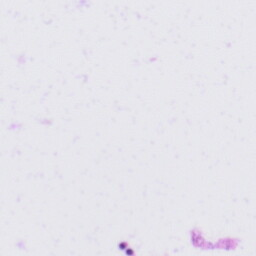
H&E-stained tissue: Tonsil